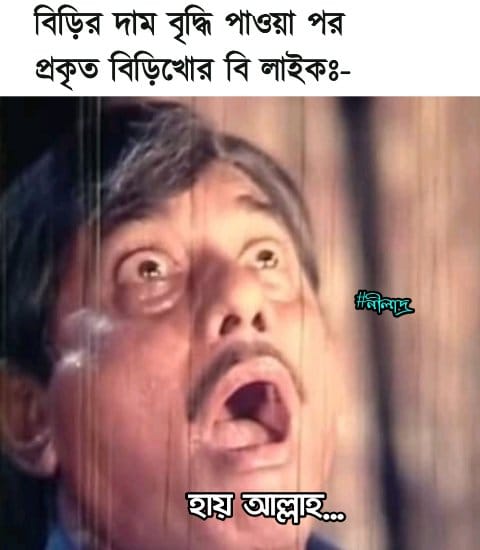
Caption: বিড়ির দাম বৃদ্ধি পাওয়া পর প্রকৃত বিড়িখোর বি লাইকঃ-   হায় আল্লাহ...
Label: non-hate